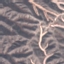
Land use / land cover class: HerbaceousVegetation